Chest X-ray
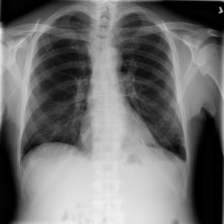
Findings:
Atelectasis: negative
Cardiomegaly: negative
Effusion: negative
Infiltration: negative
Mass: negative
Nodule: negative
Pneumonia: negative
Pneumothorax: negative
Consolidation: negative
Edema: negative
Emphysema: negative
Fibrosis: negative
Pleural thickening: negative
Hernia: negative